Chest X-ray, PA view. Patient: 55 years old, sex M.
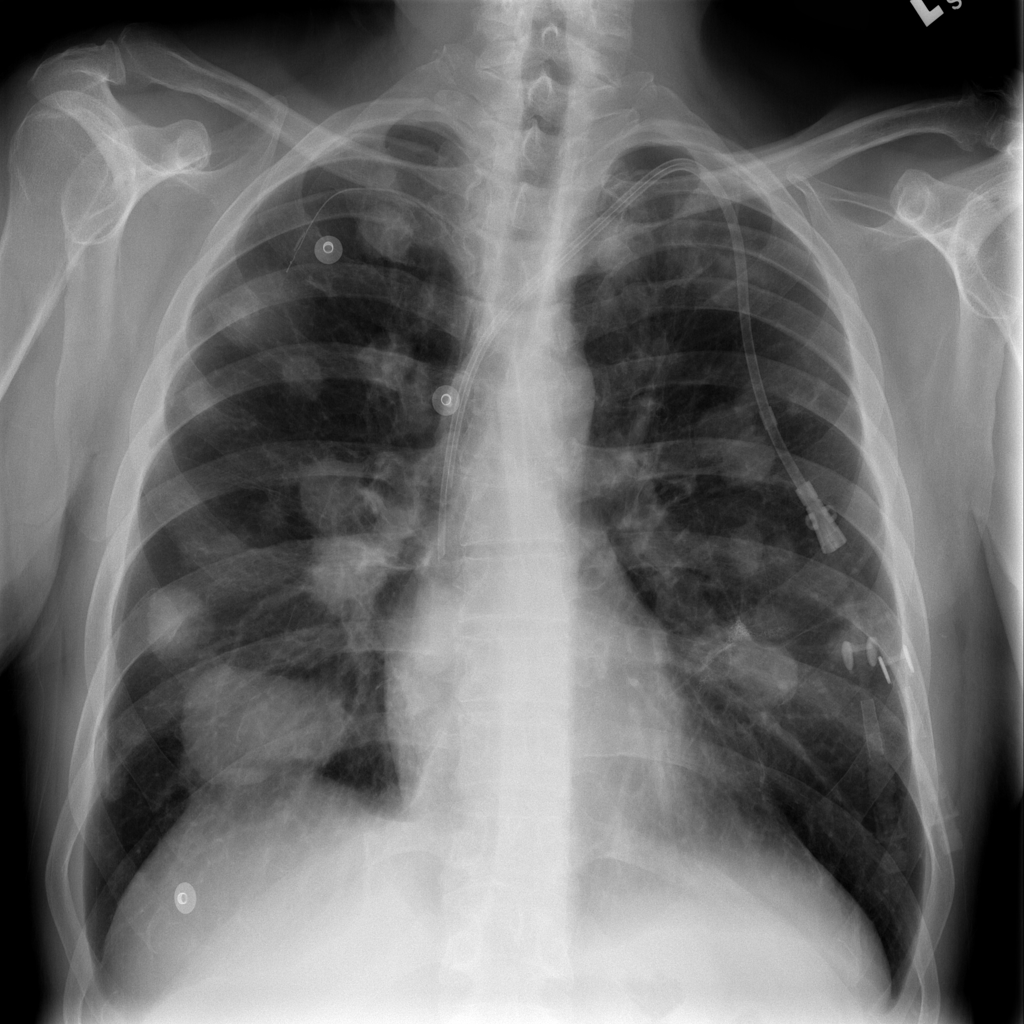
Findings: Nodule